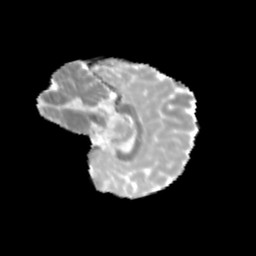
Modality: MD
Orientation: sagittal
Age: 11
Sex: male
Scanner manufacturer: siemens
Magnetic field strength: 3 T
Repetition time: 3.8 s
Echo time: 0.07 s